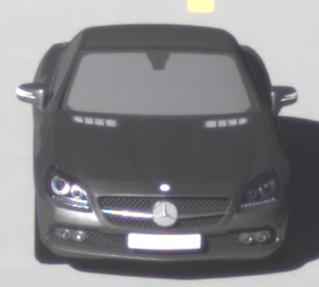
Make: Mercedes-Benz
Model: SLK 200
Detailed model: SLK-Class (172)
Model produced from: 2011/03
Model produced until: 2015/04
Doors: 2
Color: gray
Road condition: dry road
Daytime: morning or afternoon
Contrast: high contrast